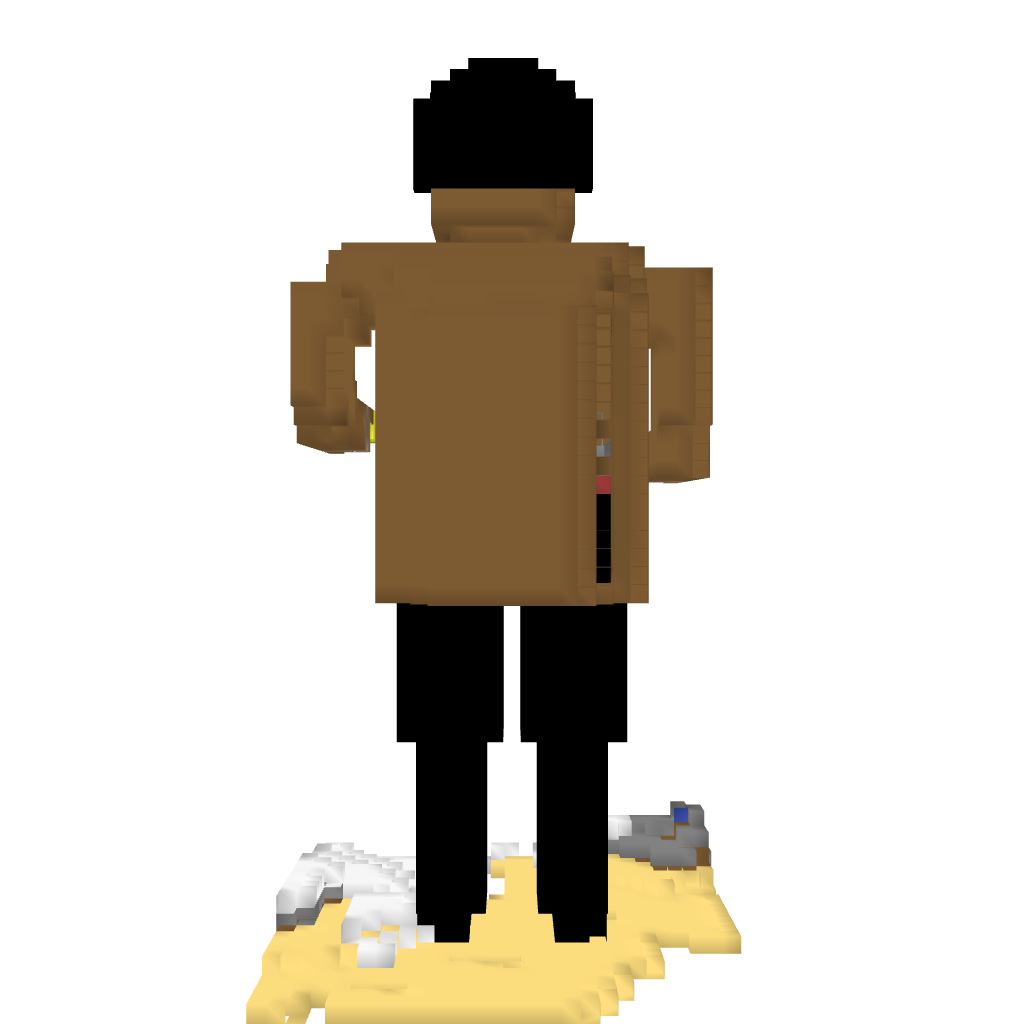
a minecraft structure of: Dr Who good quality